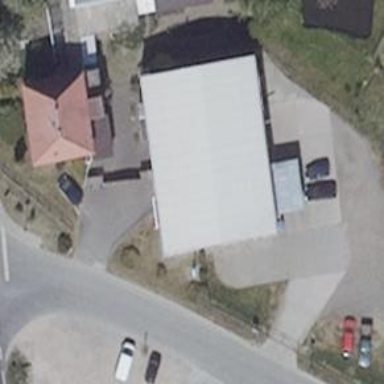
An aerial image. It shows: Car repair shop.